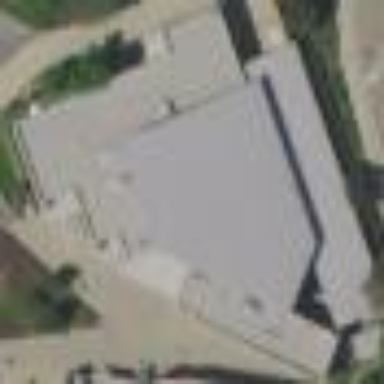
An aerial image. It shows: School building.